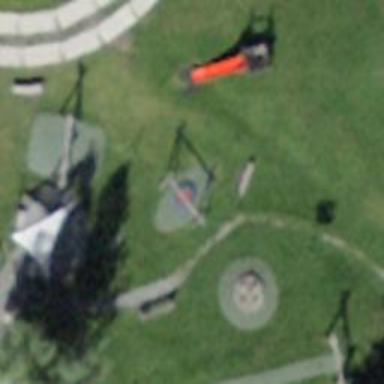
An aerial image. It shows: Playground with basket swing.